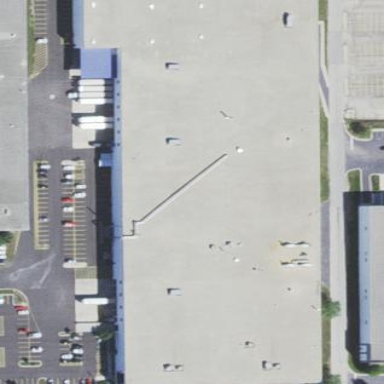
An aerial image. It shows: Warehouse.